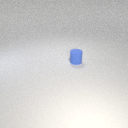
small blue rubber cylinder